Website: crate-barrel
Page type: store-pickup
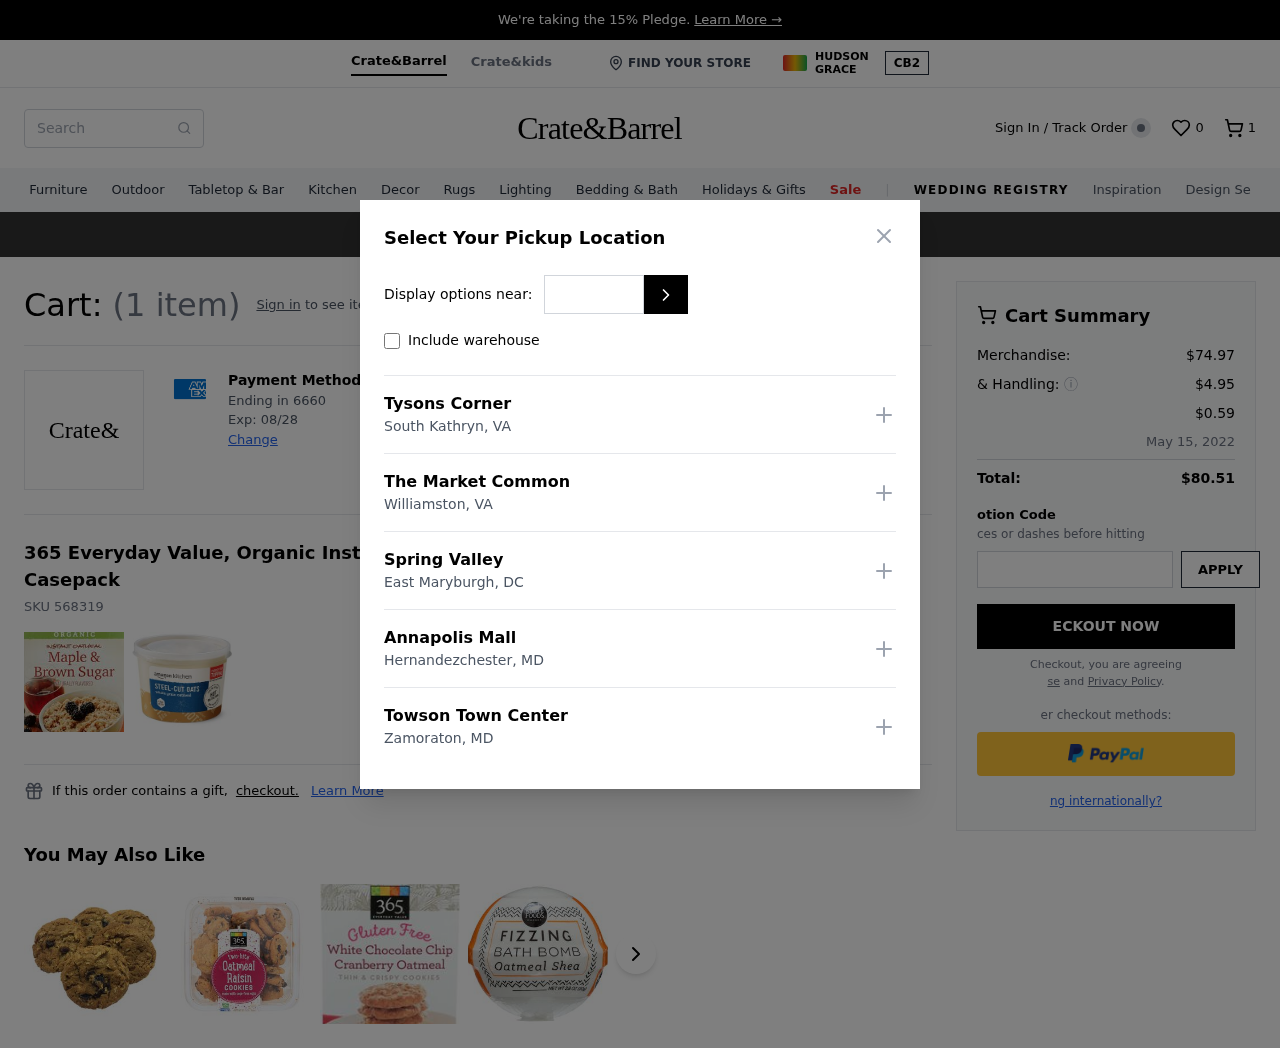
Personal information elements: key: PII_CARD_EXPIRY
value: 08/28
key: PII_CARD_LAST4
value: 6660
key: PII_LOCATION1_CITY
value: South Kathryn
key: PII_LOCATION1_NAME
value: Tysons Corner
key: PII_LOCATION1_STATE
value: VA
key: PII_LOCATION2_CITY
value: Williamston
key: PII_LOCATION2_NAME
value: The Market Common
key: PII_LOCATION2_STATE
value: VA
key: PII_LOCATION3_CITY
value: East Maryburgh
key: PII_LOCATION3_NAME
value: Spring Valley
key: PII_LOCATION3_STATE
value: DC
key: PII_LOCATION4_CITY
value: Hernandezchester
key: PII_LOCATION4_NAME
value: Annapolis Mall
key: PII_LOCATION4_STATE
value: MD
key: PII_LOCATION5_CITY
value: Zamoraton
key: PII_LOCATION5_NAME
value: Towson Town Center
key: PII_LOCATION5_STATE
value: MD
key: PII_POSTCODE
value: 45882
Product elements: key: PRODUCT1_NAME
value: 365 Everyday Value, Organic Instant Oatmeal, Maple & Brown Sugar, 11.3oz, 8 ct Casepack
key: PRODUCT1_SKU
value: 568319
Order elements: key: ORDER_NUM_ITEMS
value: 1
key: ORDER_NUM_ITEMS
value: (1 item)
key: ORDER_SUBTOTAL
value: $74.97
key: ORDER_SHIPPING_COST
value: $4.95
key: ORDER_SURCHARGE
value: $0.59
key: ORDER_DELIVERY_DATE
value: May 15, 2022
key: ORDER_TOTAL
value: $80.51
Search elements: key: HEADER_SEARCH
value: Search
Other elements: key: WISHLIST_NUM_ITEMS
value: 0